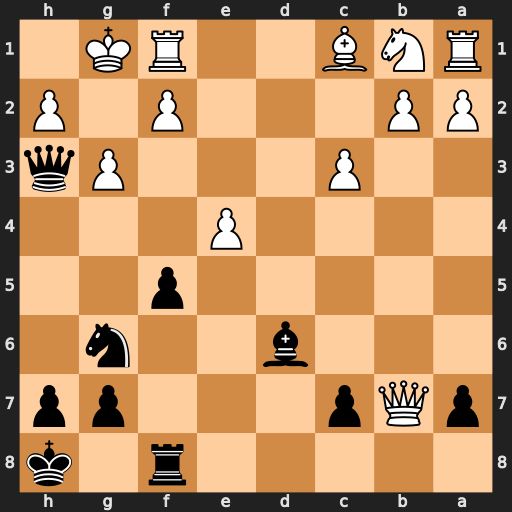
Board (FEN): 5r1k/pQp3pp/3b2n1/5p2/4P3/2P3Pq/PP3P1P/RNB2RK1
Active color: b
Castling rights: -
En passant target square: -
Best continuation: f4 e5 f3 Qxf3 Rxf3